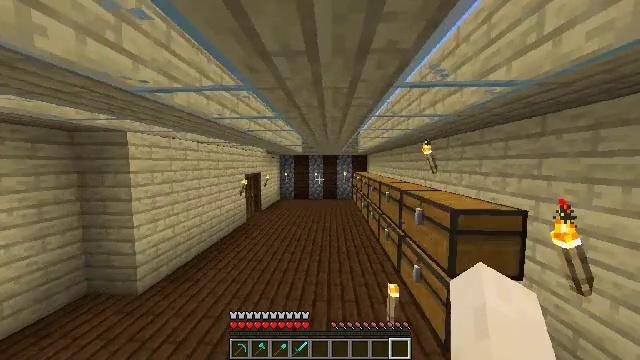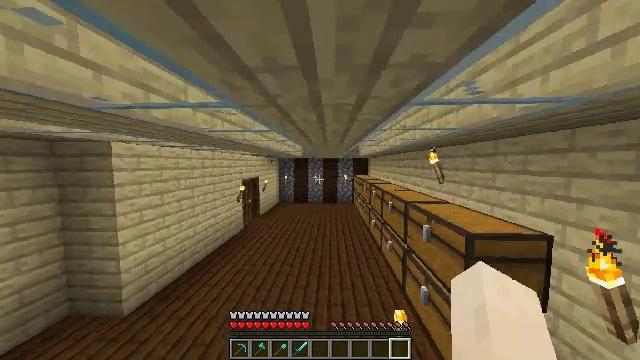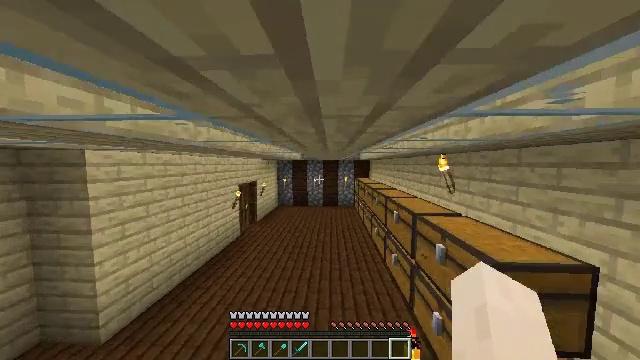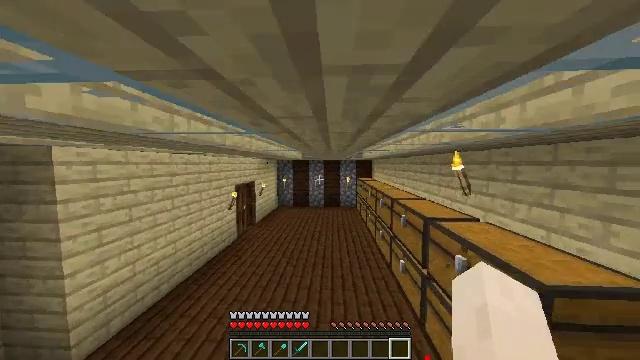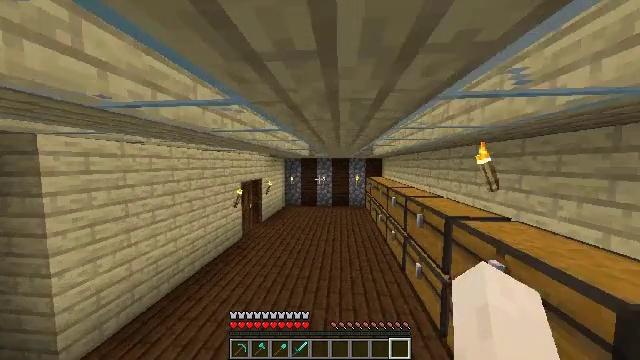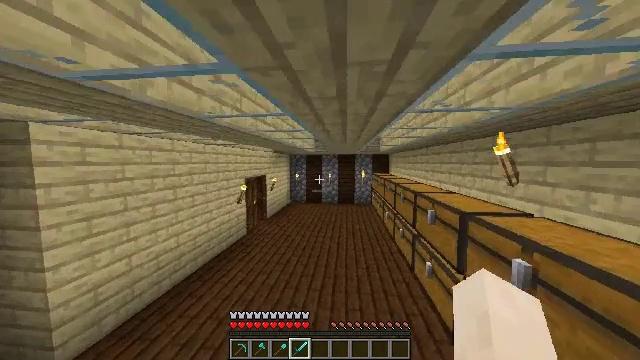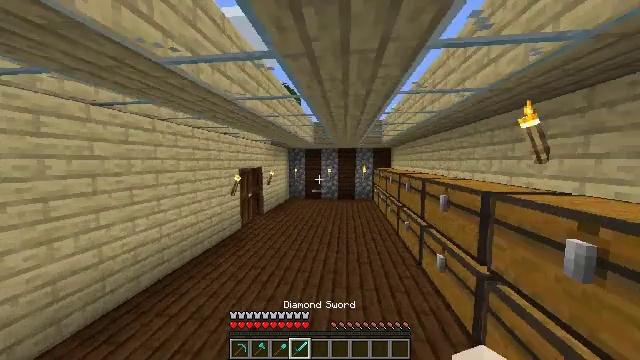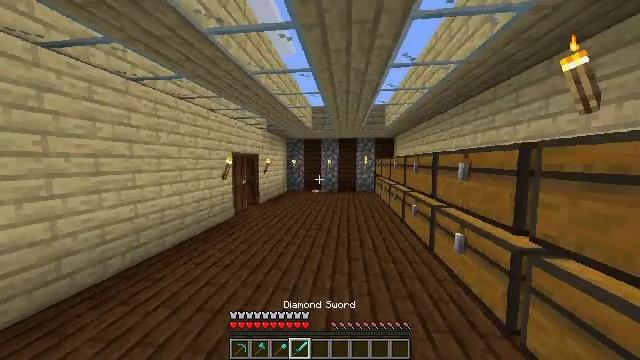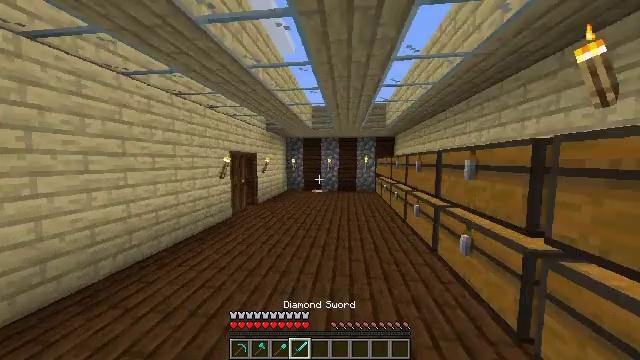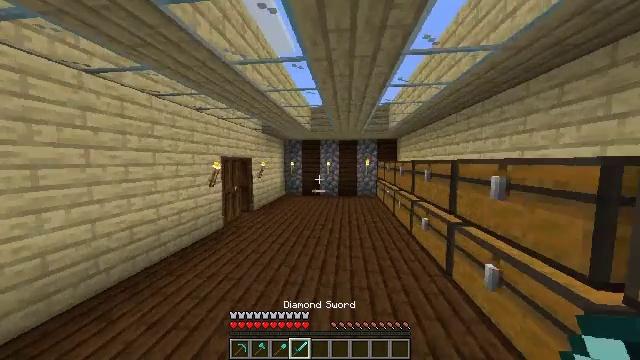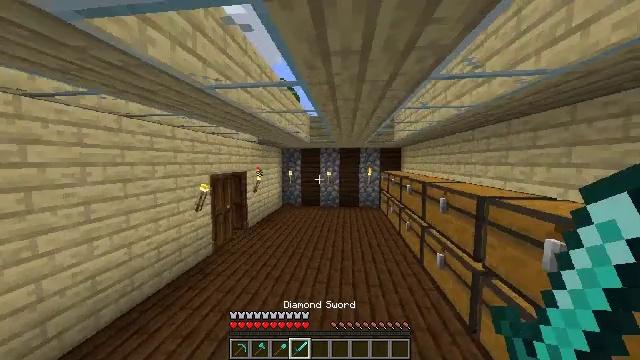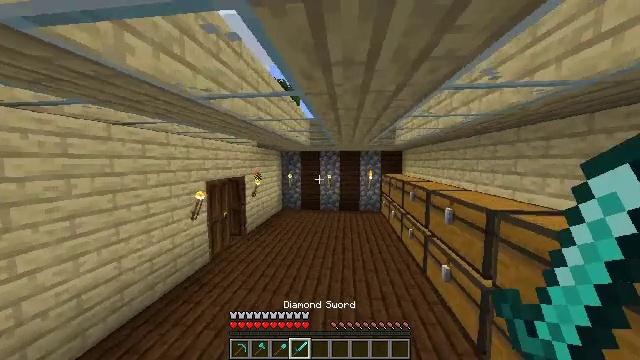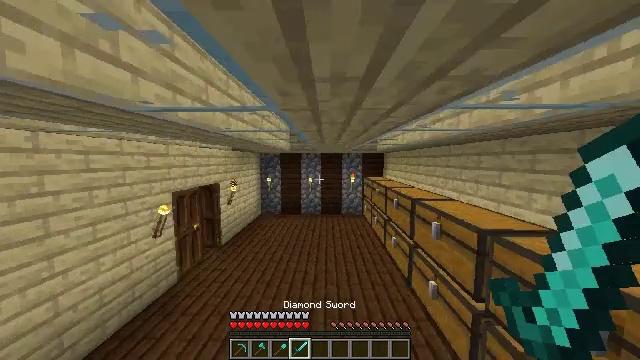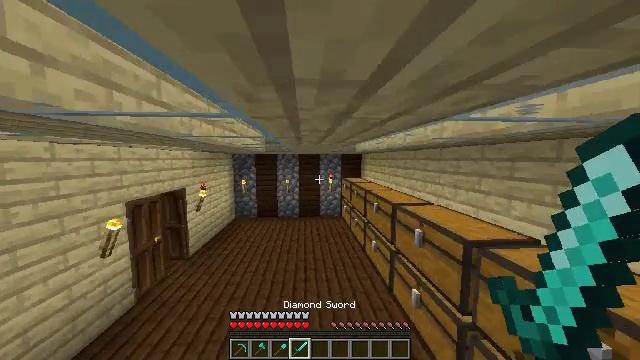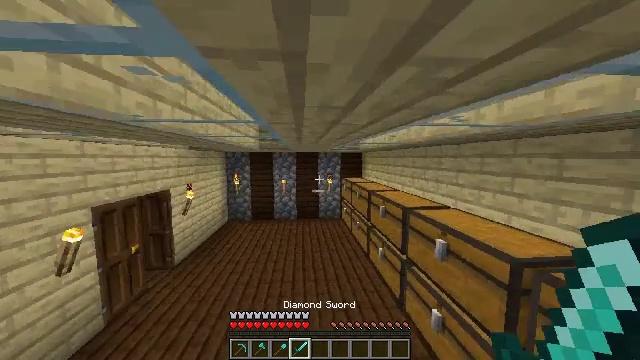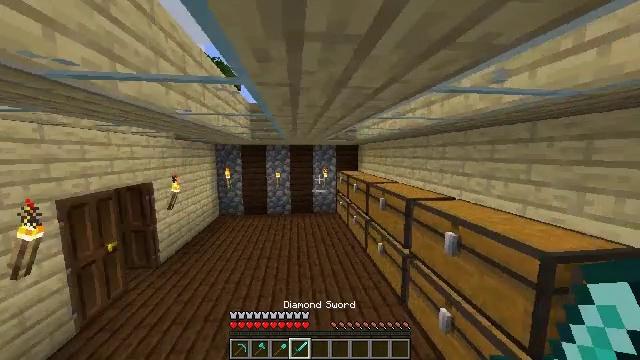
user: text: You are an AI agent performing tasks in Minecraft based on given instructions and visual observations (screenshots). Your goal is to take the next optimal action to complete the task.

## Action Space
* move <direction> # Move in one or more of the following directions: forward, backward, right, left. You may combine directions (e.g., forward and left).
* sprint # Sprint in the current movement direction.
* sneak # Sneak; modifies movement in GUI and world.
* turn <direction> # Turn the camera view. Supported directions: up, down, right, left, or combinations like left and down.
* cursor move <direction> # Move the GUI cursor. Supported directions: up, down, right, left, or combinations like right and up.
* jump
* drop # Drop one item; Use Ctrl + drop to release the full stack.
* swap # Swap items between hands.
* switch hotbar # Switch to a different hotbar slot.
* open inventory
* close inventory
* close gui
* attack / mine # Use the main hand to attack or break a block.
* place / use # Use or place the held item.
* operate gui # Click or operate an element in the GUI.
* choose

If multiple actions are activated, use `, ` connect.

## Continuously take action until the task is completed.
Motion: motion action
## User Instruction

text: Break the wall torch for relocation.
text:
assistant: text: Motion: move forward, sprint, jump
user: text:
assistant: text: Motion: move forward, sprint, jump
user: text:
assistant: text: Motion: move forward, sprint, jump
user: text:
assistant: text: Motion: move forward, sprint, turn left, jump
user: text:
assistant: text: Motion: move forward, sprint, turn left, jump, switch to hotbar 4
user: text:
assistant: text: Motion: move forward, sprint, jump, switch to hotbar 4
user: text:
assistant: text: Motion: move forward, sprint, jump, switch to hotbar 4
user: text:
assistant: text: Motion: move forward, sprint, jump, switch to hotbar 4
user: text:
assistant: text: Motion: move forward, sprint, jump
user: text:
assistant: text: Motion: move forward, sprint, jump
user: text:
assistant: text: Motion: move forward, sprint, jump
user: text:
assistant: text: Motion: move forward, sprint, turn right, jump
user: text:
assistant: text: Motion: move forward, sprint, turn right, jump
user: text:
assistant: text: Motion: move forward, sprint, jump
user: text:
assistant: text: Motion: move forward, sprint, turn right and down, jump
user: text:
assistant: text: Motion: move forward, sprint, turn right and down, jump
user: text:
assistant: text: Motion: move forward, sprint, turn right and down, jump
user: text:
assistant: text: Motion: move forward, sprint, turn right and up, jump
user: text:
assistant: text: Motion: move forward and move left, sprint, turn left and up, jump
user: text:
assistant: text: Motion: move forward and move left, sprint, jump
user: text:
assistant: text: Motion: move forward and move left, sprint, jump
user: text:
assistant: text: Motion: move forward and move left, sprint, jump
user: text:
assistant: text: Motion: move forward and move left, sprint, jump
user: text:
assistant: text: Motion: move forward and move left, sprint, turn right and up, jump
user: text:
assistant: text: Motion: move forward and move left, sprint, turn right, jump
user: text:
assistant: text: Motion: move forward and move left, sprint, turn right and down
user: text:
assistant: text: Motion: move forward and move left, sprint, turn right and down
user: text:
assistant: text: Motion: move forward and move left, sprint
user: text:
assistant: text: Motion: move forward and move left, sprint
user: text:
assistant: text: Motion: move forward and move left, sprint, turn right